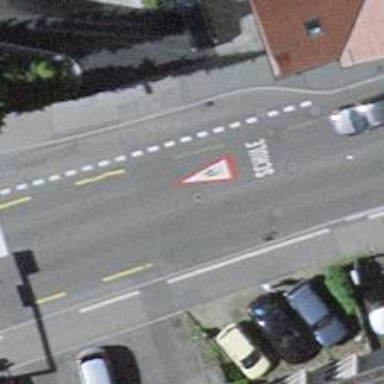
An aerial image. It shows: Secondary road with separate lanes for cycling on the left and sidewalks on both sides.